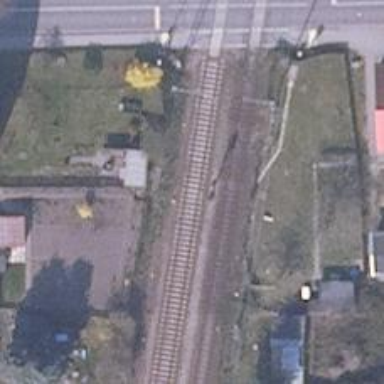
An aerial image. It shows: Railway signal.